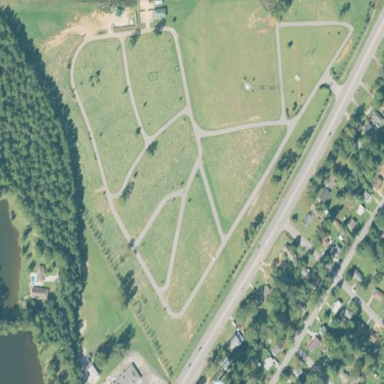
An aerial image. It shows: Cemetery.